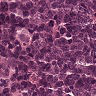
Metastatic tissue present: no